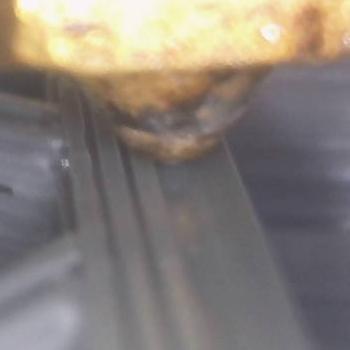
Flow rate: 66%